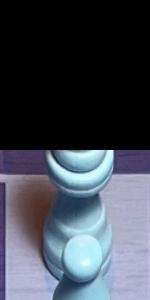
Label: Queen_White